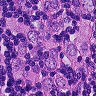
Metastatic tissue present: yes